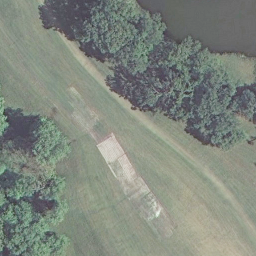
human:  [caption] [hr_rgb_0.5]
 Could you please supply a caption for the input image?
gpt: A part of a golf course with green turfs and some trees .

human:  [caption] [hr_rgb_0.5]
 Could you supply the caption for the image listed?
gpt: This is a part of a golf course with turfs and some trees .

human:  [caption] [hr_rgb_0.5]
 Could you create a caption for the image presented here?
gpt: There are green turfs and some trees in the golf course .

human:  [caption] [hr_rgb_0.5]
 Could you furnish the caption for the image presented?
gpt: A part of a golf course with turfs and some trees .

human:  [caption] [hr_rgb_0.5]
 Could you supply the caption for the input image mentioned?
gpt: There are green turfs and some trees in the golf course .